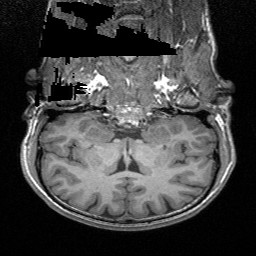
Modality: T1w
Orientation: sagittal